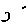
Label: fish